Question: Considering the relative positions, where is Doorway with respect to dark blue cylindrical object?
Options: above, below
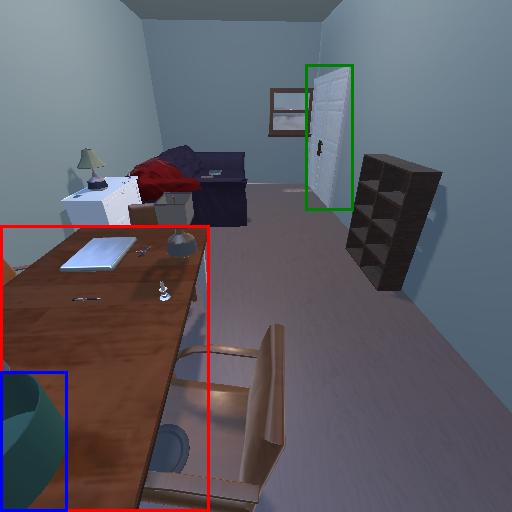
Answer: above